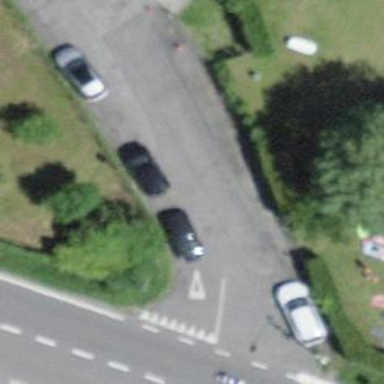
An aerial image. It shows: Residential road with asphalt surface and no sidewalks.